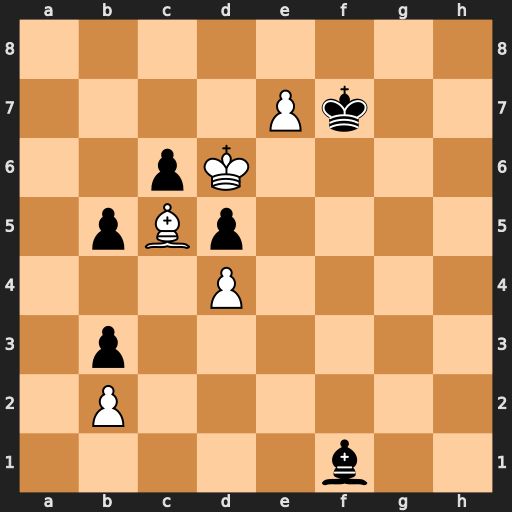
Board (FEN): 8/4Pk2/2pK4/1pBp4/3P4/1p6/1P6/5b2
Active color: w
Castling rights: -
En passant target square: -
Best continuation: Kd7 Bh3+ Kd8